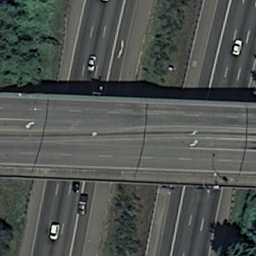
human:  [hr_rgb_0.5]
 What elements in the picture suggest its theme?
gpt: overpass